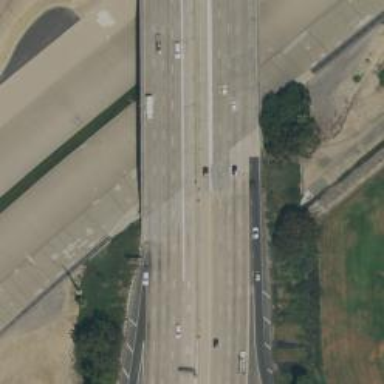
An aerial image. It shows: Motorway bridge.